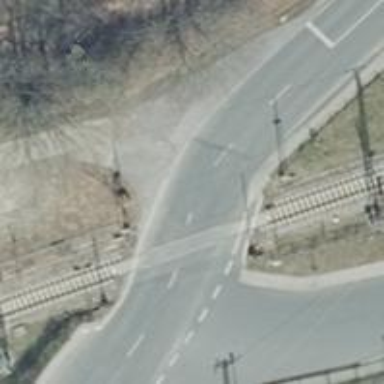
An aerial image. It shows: Level crossing with double half barrier.